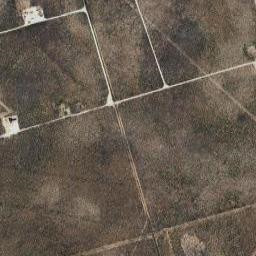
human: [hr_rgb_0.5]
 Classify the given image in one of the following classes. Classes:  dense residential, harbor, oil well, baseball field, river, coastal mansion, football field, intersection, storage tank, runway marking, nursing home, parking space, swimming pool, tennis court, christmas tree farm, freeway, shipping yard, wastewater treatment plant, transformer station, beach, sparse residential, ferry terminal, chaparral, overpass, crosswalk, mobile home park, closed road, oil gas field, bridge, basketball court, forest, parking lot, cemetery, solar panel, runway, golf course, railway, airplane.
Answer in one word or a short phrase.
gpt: oil gas field